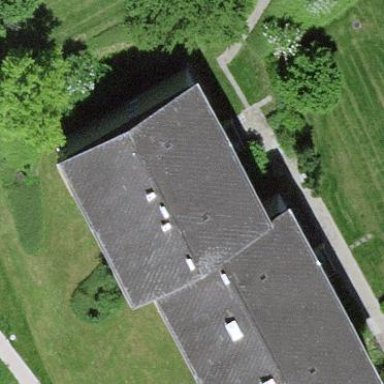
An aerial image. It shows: Gabled roof adorns the apartments building.